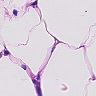
Metastatic tissue present: no